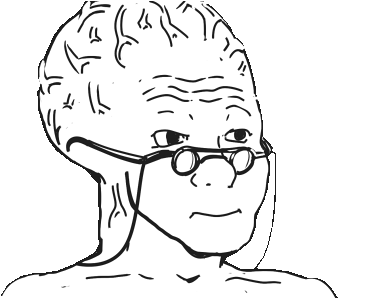
Label: 5_Brainiak